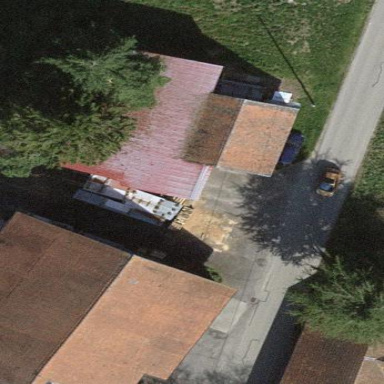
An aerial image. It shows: Simple and straightforward house.